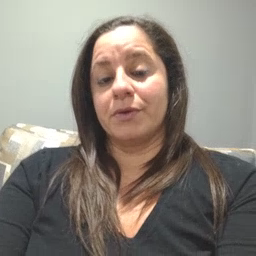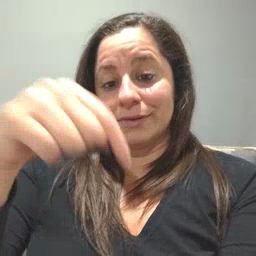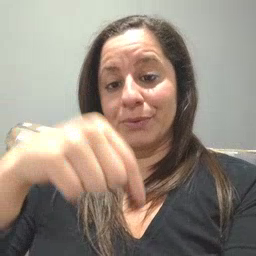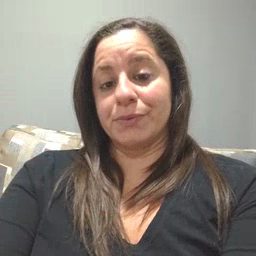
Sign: down